Question: We're executing an Elasticsearch query like this using PHP API:
'''
$params = [
//please ignore the variables below,
//we made it in dynamic parameter-based in our function,
//that's why they're variables
'index' => $ourIndex,
'type' => $ourType,
'from' => $from,
'size' => $page_size,
'body' => [
"query" => [
'bool' => [
'must' => [
[
"query_string" => [
"default_field" => $content,
"query" => "$keywords"
]
],
[
"range" => [
"@timestamp" => [
"from" => $parseParams['pub_date_start'],
"to" => $parseParams['pub_date_end'],
'format' => "yy-MMM-dd'T'HH:mm:ss.SSS'Z'",
]
]
]
]
]
]
]
];
'''
The query above works with our '@timestamp' field because its type is on 'date'
'''
"@timestamp" : {
"type" : "date"
}
'''
And a sample value is like this:
'''
"@timestamp" : "2019-06-17T16:53:55.778Z"
'''
However, we want to target our 'pub_date' field in our index, and in its mapping, the field has a type of 'long'
'''
"pub_date" : {
"type" : "long"
},
'''
so it has this kind of values when we're displaying the documents:
'''
"pub_date" : <PHONE>
'''
When we changed the query above to target instead of '@timestamp' to 'pub_date', it now displays an error like this:

I tried to add an additional format 'epoch_millis' in the 'format' property:
'''
[
"range" => [
"pub_date" => [
"from" => $parseParams['pub_date_start'],
"to" => $parseParams['pub_date_end'],
'format' => "yyyy-MM-dd||yy-MMM-dd'T'HH:mm:ss.SSS'Z'||epoch_millis",
]
]
]
'''
But still fails
I feel that the Unix formatted values cant be recognized by the 'range' query of Elasticsearch so that's why the query fails. Is there a work-around for this without changing the of the index?
Because the other possible solutions suggested to change the mapping, but we already have around 25 million documents in the index, so we thought formatting it in PHP would be a nicer approach
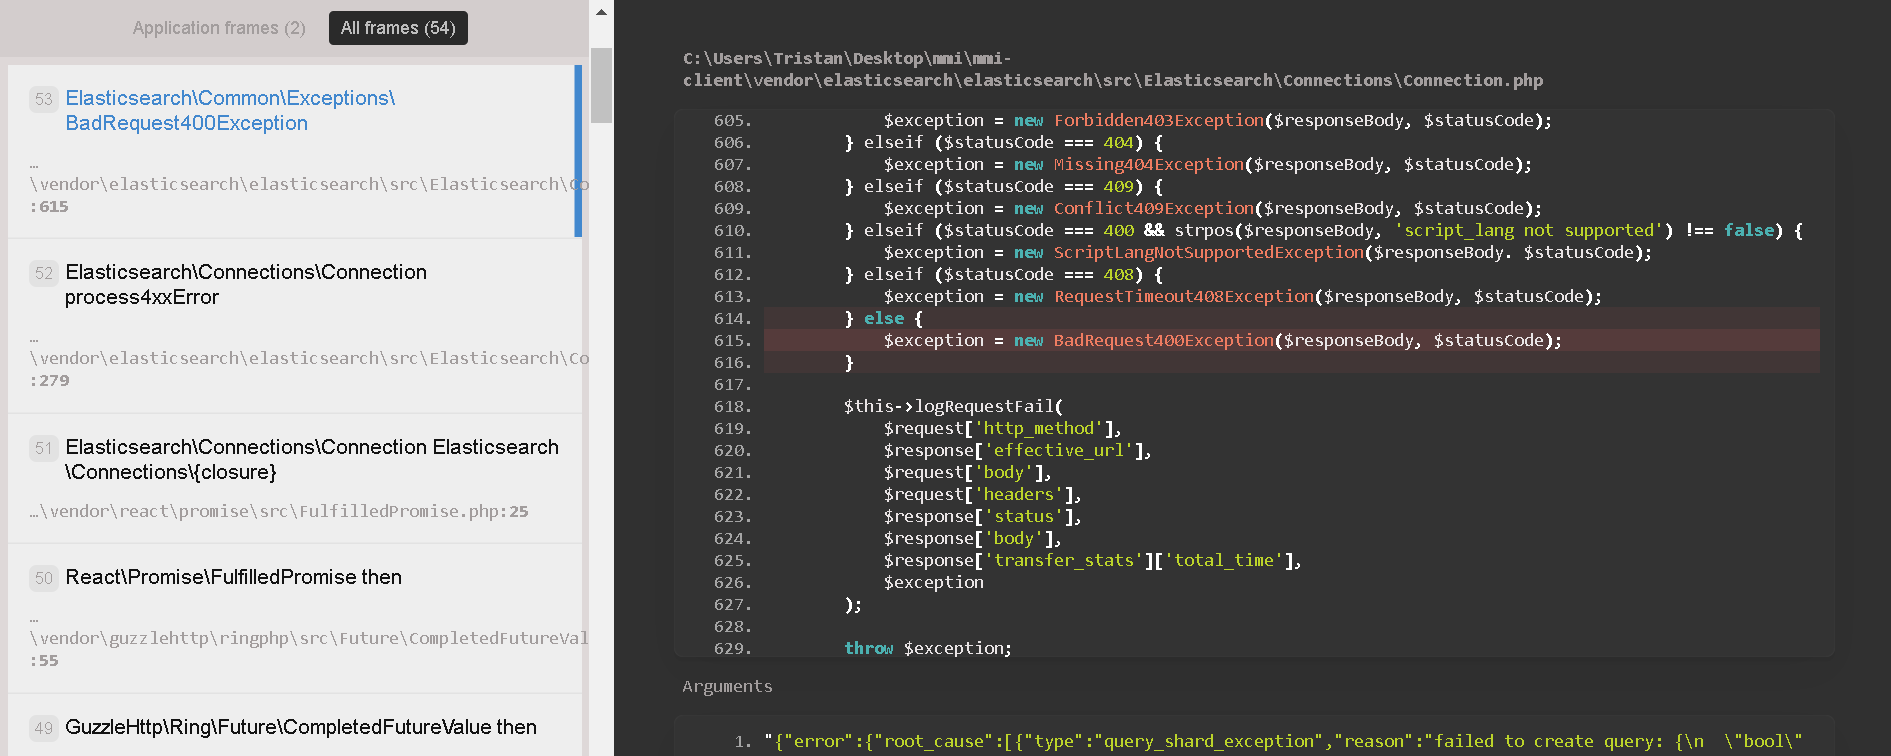
Answer: Since the field is of type 'long' and stores the unix timestamp, simply convert the date in '$parseParams<URL>. Update the range query as below:
'''
"range" => [
"pub_date" => [
"from" => strtotime($parseParams['pub_date_start']),
"to" => strtotime($parseParams['pub_date_end']),
]
]
'''